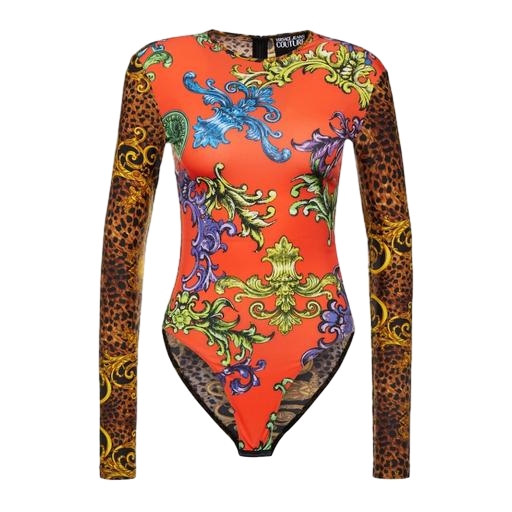
multicolor bodysuit, long sleeved and cameo print, multicolor luisa rash vest, white background